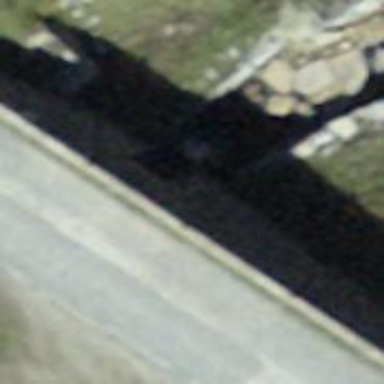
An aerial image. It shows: Culvert tunnel.